Field crop: maize
Growth stage: 2
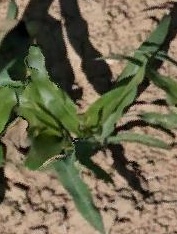
Species: maize